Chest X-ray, PA view. Patient: 49 years old, sex M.
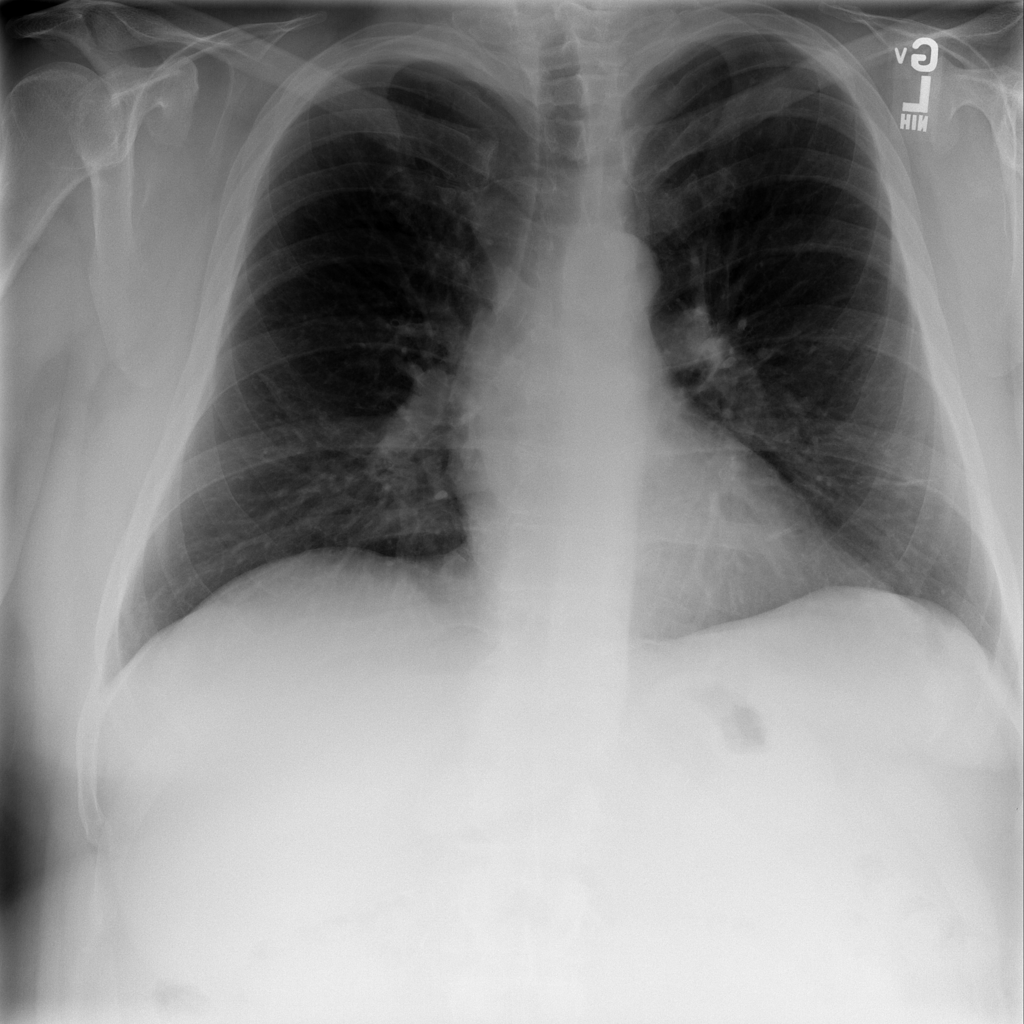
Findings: No Finding